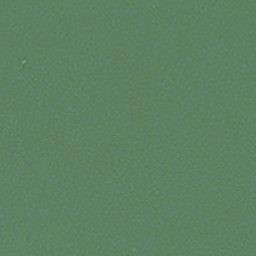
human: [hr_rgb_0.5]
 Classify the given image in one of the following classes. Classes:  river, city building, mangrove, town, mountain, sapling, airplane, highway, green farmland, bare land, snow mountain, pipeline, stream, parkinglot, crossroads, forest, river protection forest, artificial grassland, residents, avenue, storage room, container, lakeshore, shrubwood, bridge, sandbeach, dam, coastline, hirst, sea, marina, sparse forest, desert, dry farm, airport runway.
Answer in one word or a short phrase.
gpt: sea